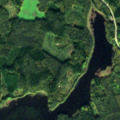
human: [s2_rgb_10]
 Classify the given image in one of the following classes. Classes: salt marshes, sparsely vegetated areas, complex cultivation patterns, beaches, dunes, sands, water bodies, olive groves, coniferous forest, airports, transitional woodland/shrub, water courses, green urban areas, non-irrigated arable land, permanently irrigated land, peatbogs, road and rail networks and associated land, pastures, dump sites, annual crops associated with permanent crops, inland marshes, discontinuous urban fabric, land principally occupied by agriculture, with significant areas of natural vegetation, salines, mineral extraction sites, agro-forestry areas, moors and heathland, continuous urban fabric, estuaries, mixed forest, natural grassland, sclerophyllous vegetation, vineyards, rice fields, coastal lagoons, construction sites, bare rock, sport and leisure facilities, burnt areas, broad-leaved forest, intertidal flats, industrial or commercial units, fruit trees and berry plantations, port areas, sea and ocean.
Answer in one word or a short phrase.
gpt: land principally occupied by agriculture, with significant areas of natural vegetation, broad-leaved forest, coniferous forest, mixed forest, water bodies